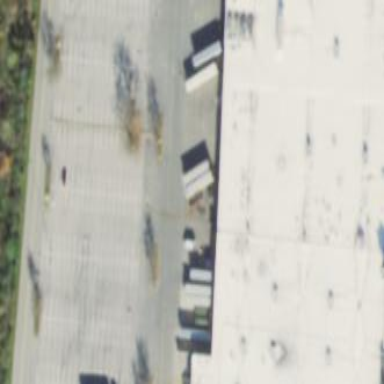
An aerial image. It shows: Supermarket building.